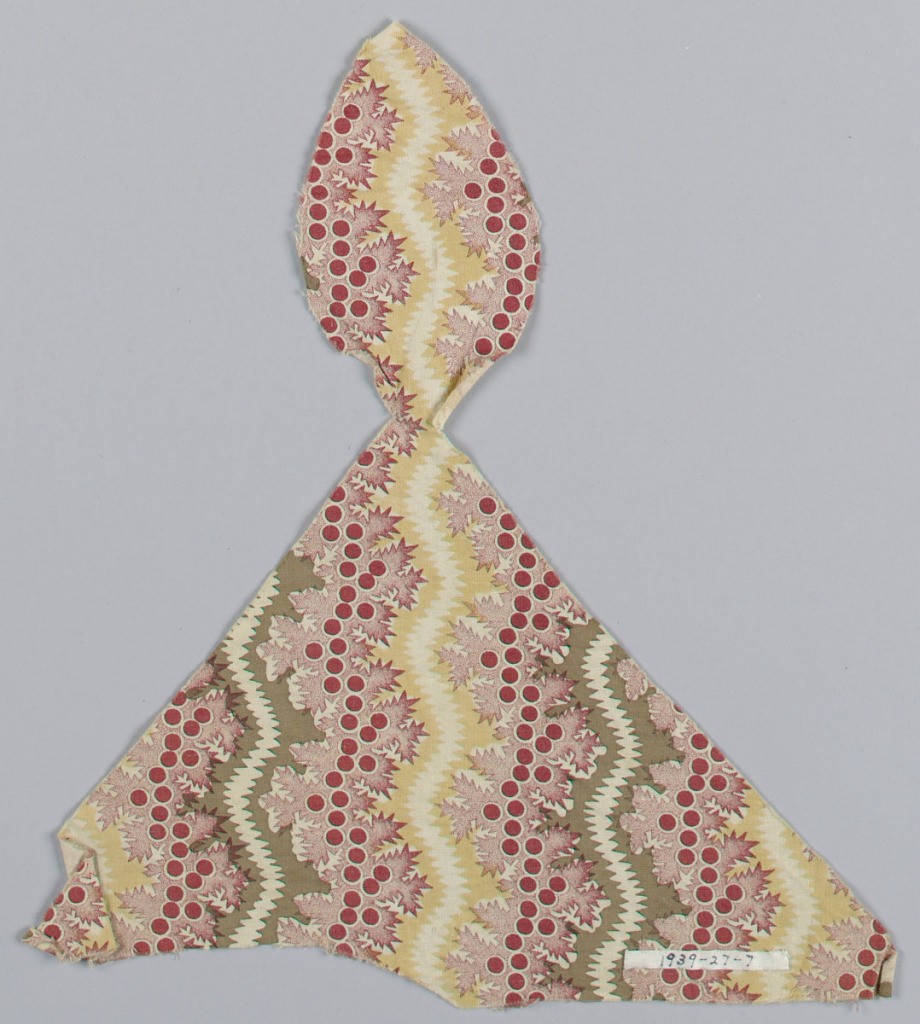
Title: Fragment
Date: ca. 1850
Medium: cotton Technique: printed
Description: Fragment with serpentine stripes in grey, pink and yellow with secondary ornamentation in white and red.